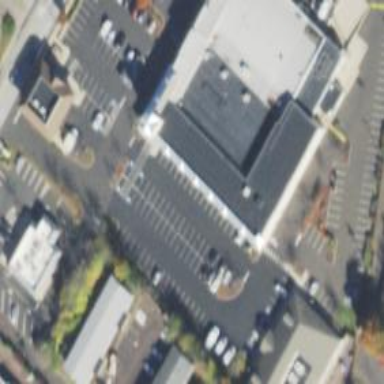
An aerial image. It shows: Supermarket.